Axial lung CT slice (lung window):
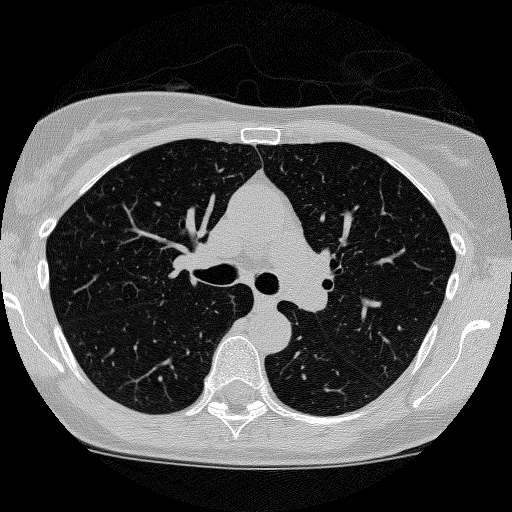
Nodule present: no